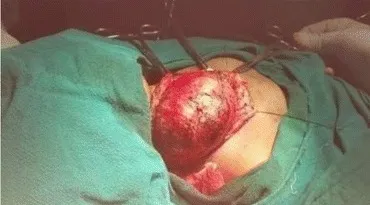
Exposure of mass with adherence to sternocleidomastoid and trapezius muscles.
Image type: medical_photograph (other_medical_photograph)